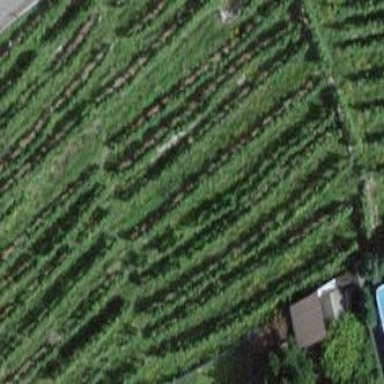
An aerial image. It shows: Vineyard.